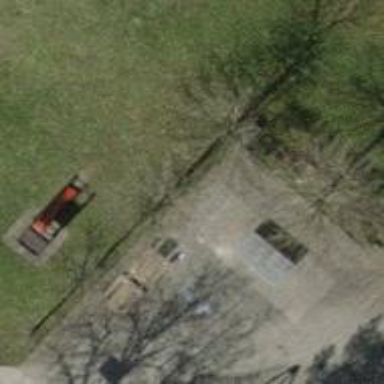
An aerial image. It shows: Picnic table located in leisure land area.